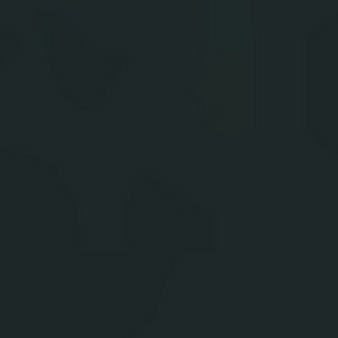
Label: other